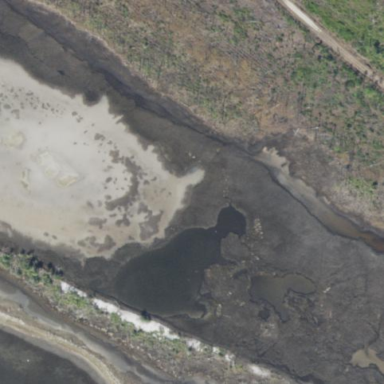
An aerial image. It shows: Saltmarsh wetland area.